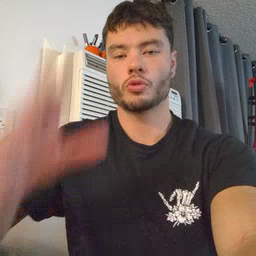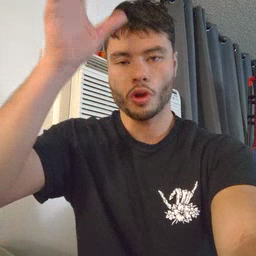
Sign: grandpa